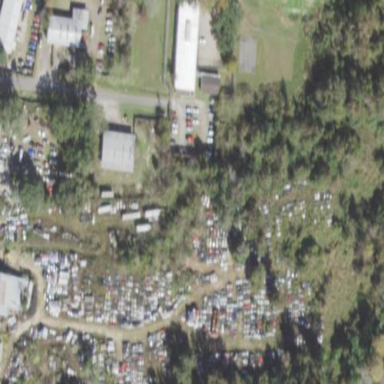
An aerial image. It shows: Scrap yard situated in industrial area.